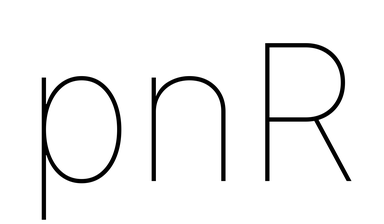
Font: Inter_Thin